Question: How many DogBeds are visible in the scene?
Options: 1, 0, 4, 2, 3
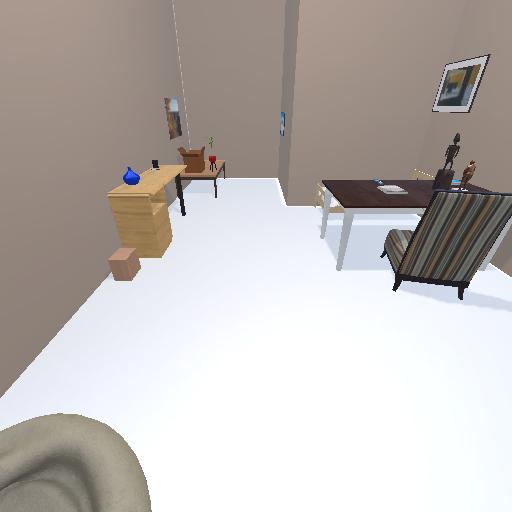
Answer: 1